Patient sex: M
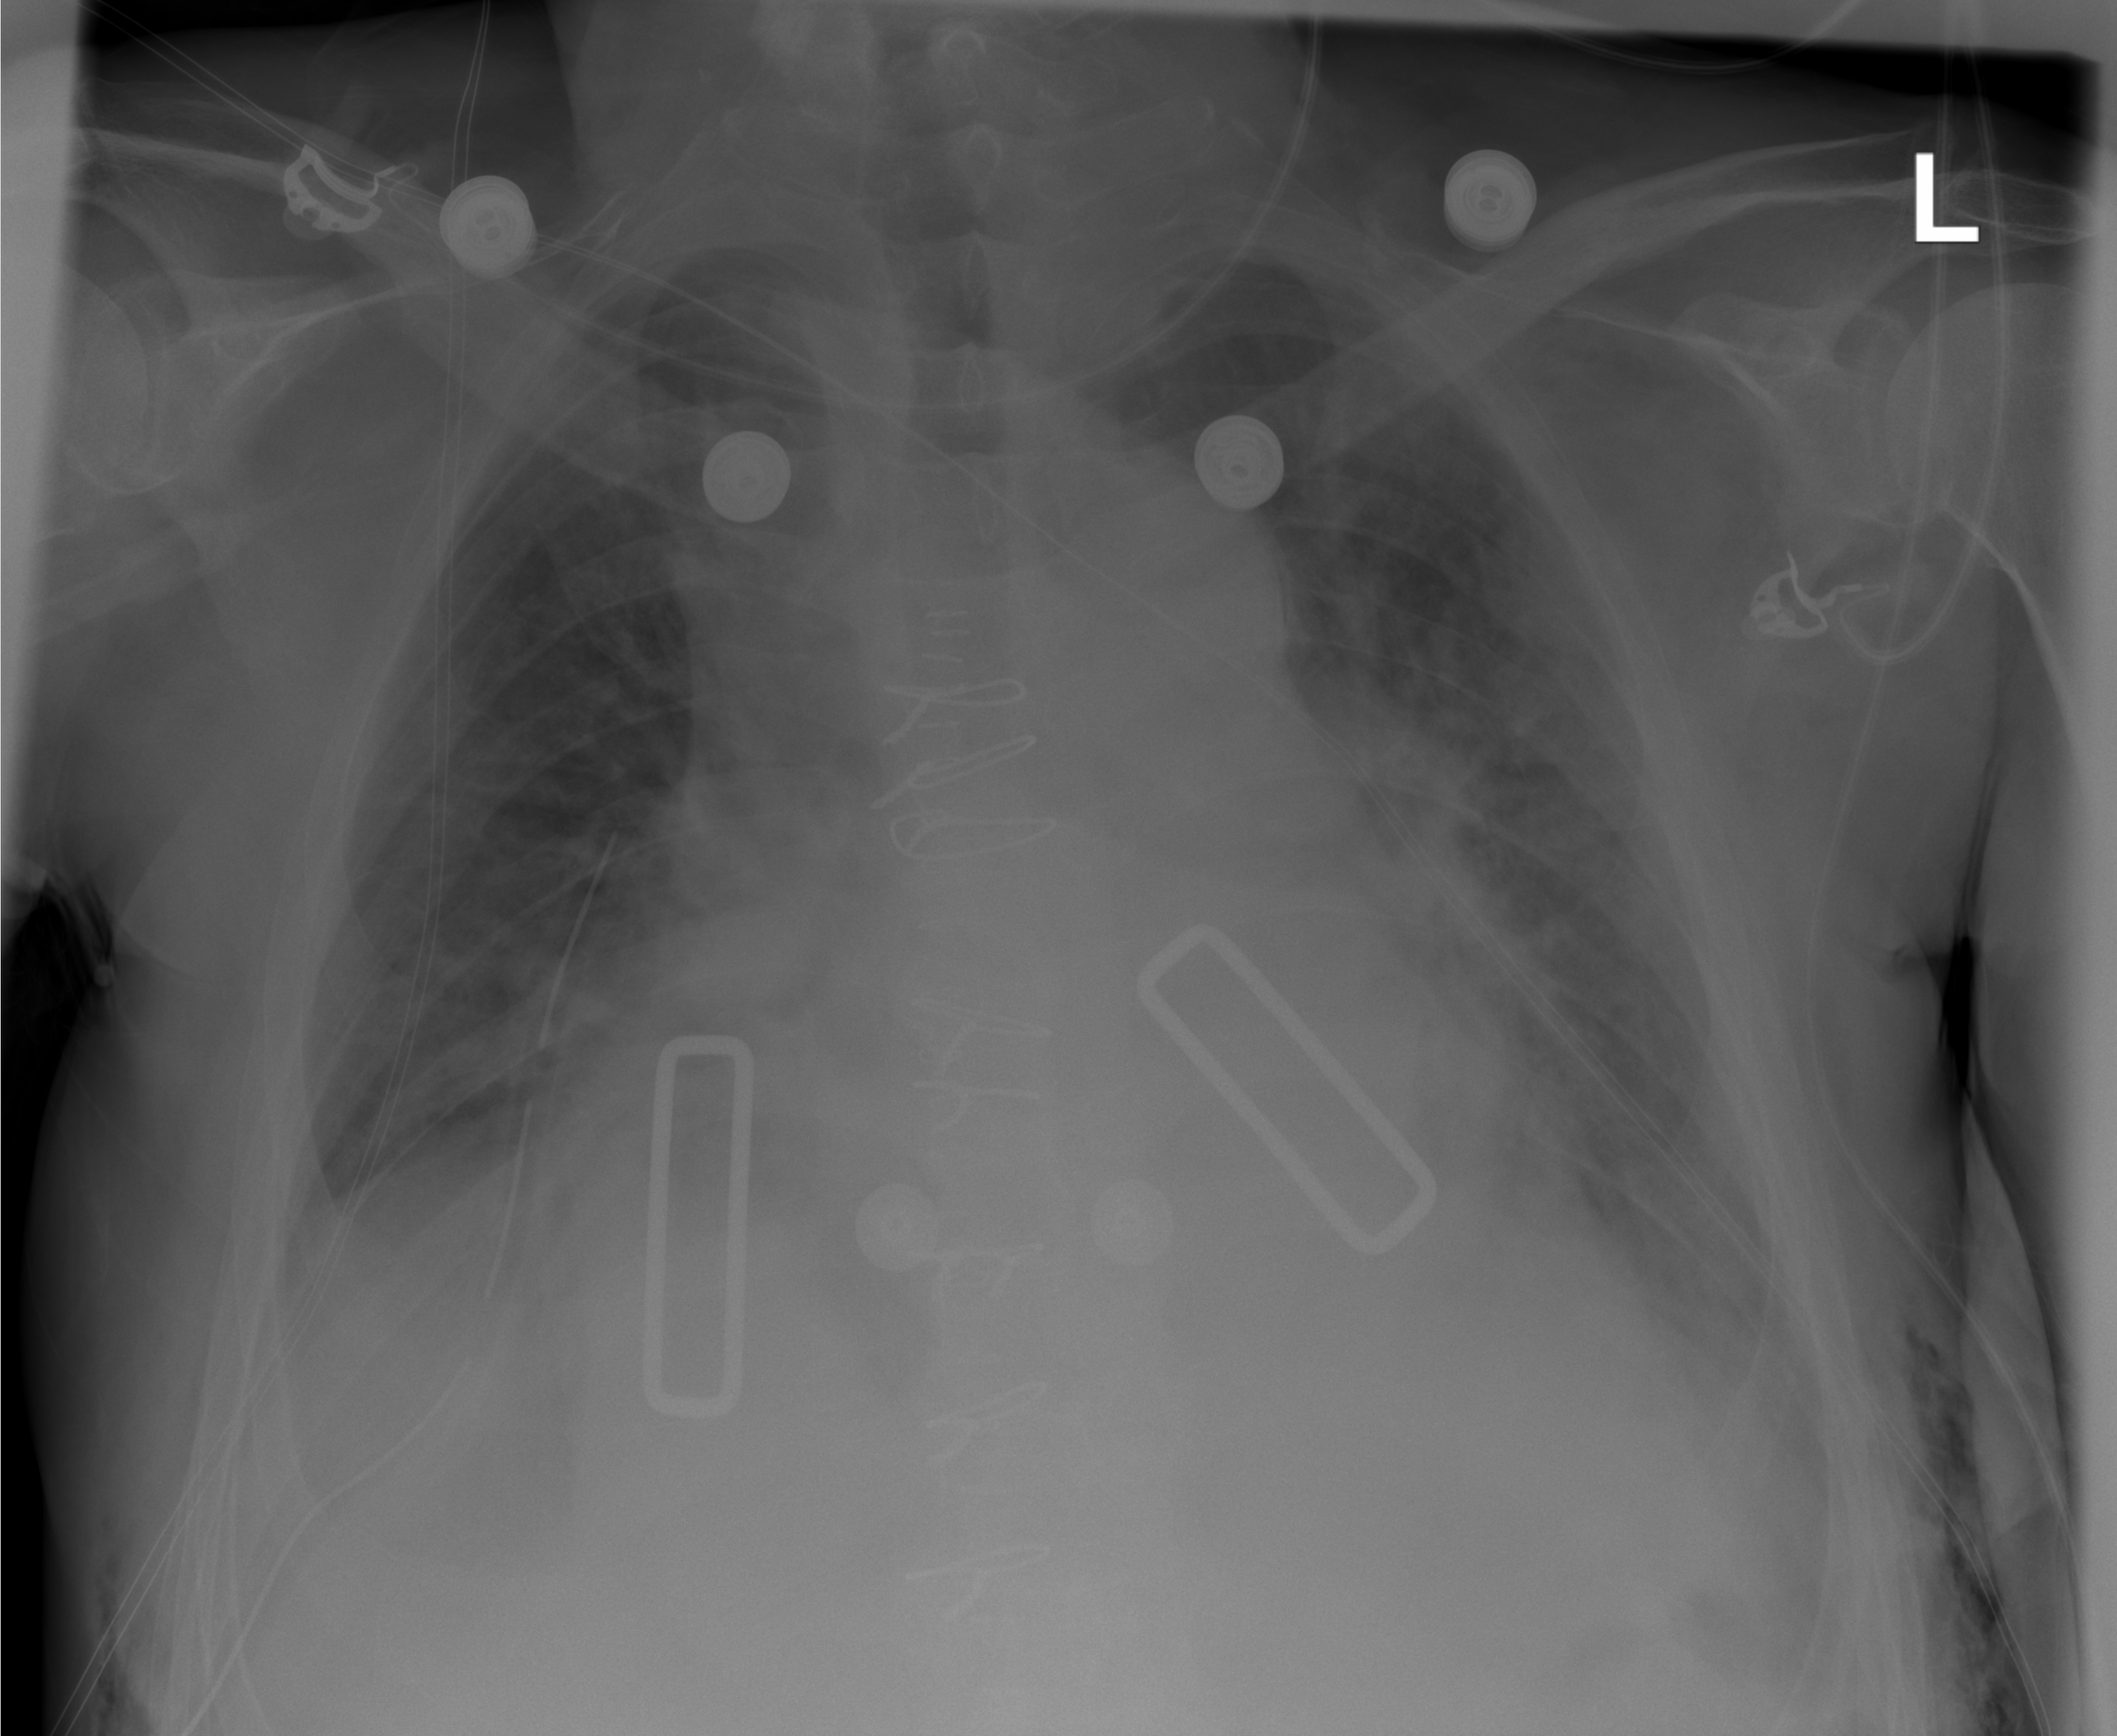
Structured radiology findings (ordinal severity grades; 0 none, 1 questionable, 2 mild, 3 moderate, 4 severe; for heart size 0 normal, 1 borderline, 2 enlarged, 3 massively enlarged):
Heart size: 3
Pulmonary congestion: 2
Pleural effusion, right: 2
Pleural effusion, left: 2
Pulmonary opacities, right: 0
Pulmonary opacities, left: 0
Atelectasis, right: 2
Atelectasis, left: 2